Interaction volume radius: 5 \u00c5
Interaction volume height: 10 \u00c5
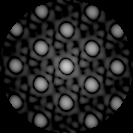
Disorder parameter: 0.006453